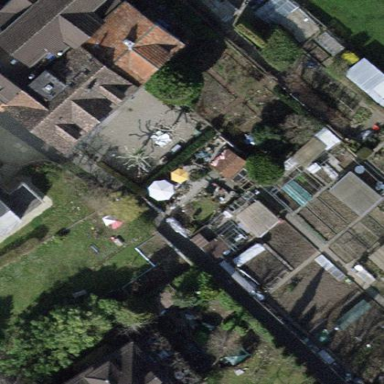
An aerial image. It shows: Allotments area.